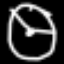
Label: clock